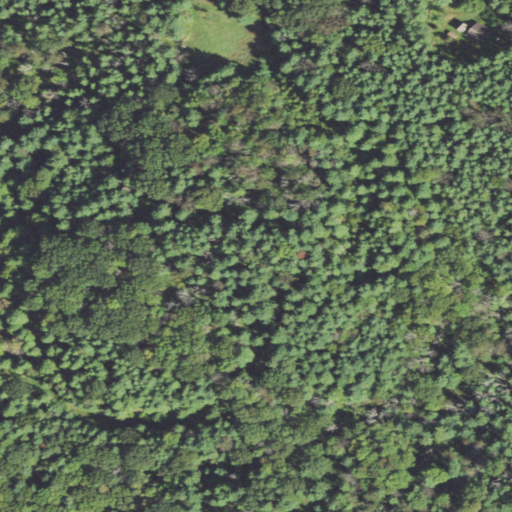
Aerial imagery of mountain in Pennsylvania named Thompson Hill containing mixed forest, evergreen forest, deciduous forest, and open development